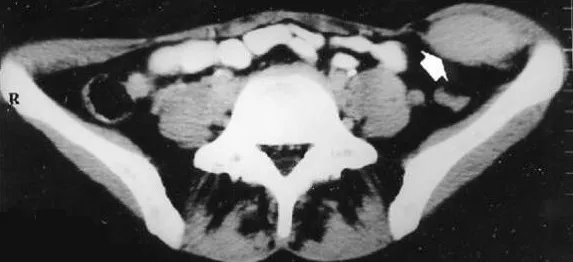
CT Scan of the patient demonstrating the tumour mass.
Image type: radiology (ct)